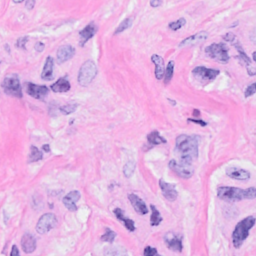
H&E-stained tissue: Breast